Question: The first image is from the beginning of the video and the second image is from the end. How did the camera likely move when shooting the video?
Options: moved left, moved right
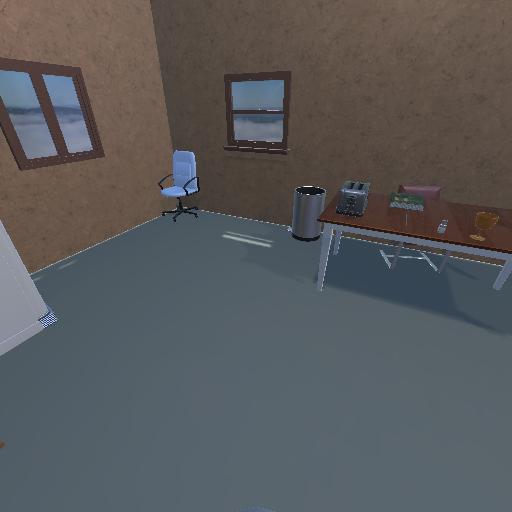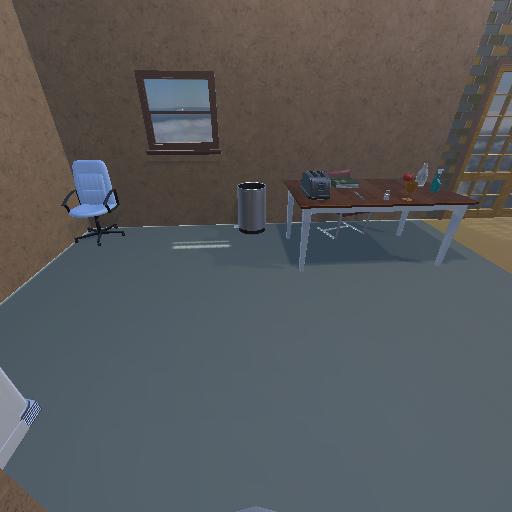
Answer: moved left